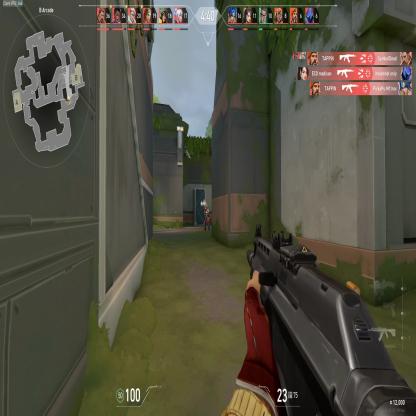
Label: enemy